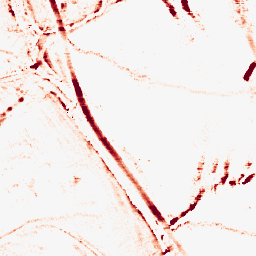
Category: morphological
Decomposition family: morphological_rect
Decomposition parameters: operation: opening
width: 10
height: 5
Upsampling method: area
Upsampling parameters: scale: 2
Upsampling scale: 2